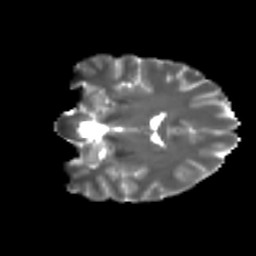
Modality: T2w
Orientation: coronal
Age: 22
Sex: female
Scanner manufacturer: ge
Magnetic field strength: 3 T
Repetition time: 7.8 s
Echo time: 0.0606 s